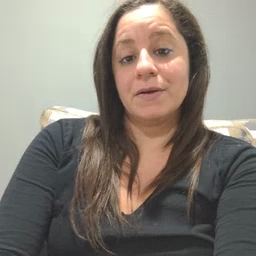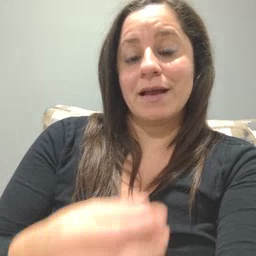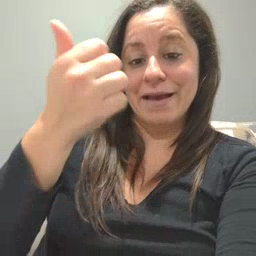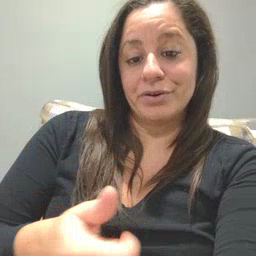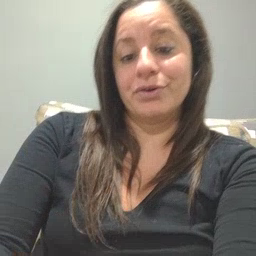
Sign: every